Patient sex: M
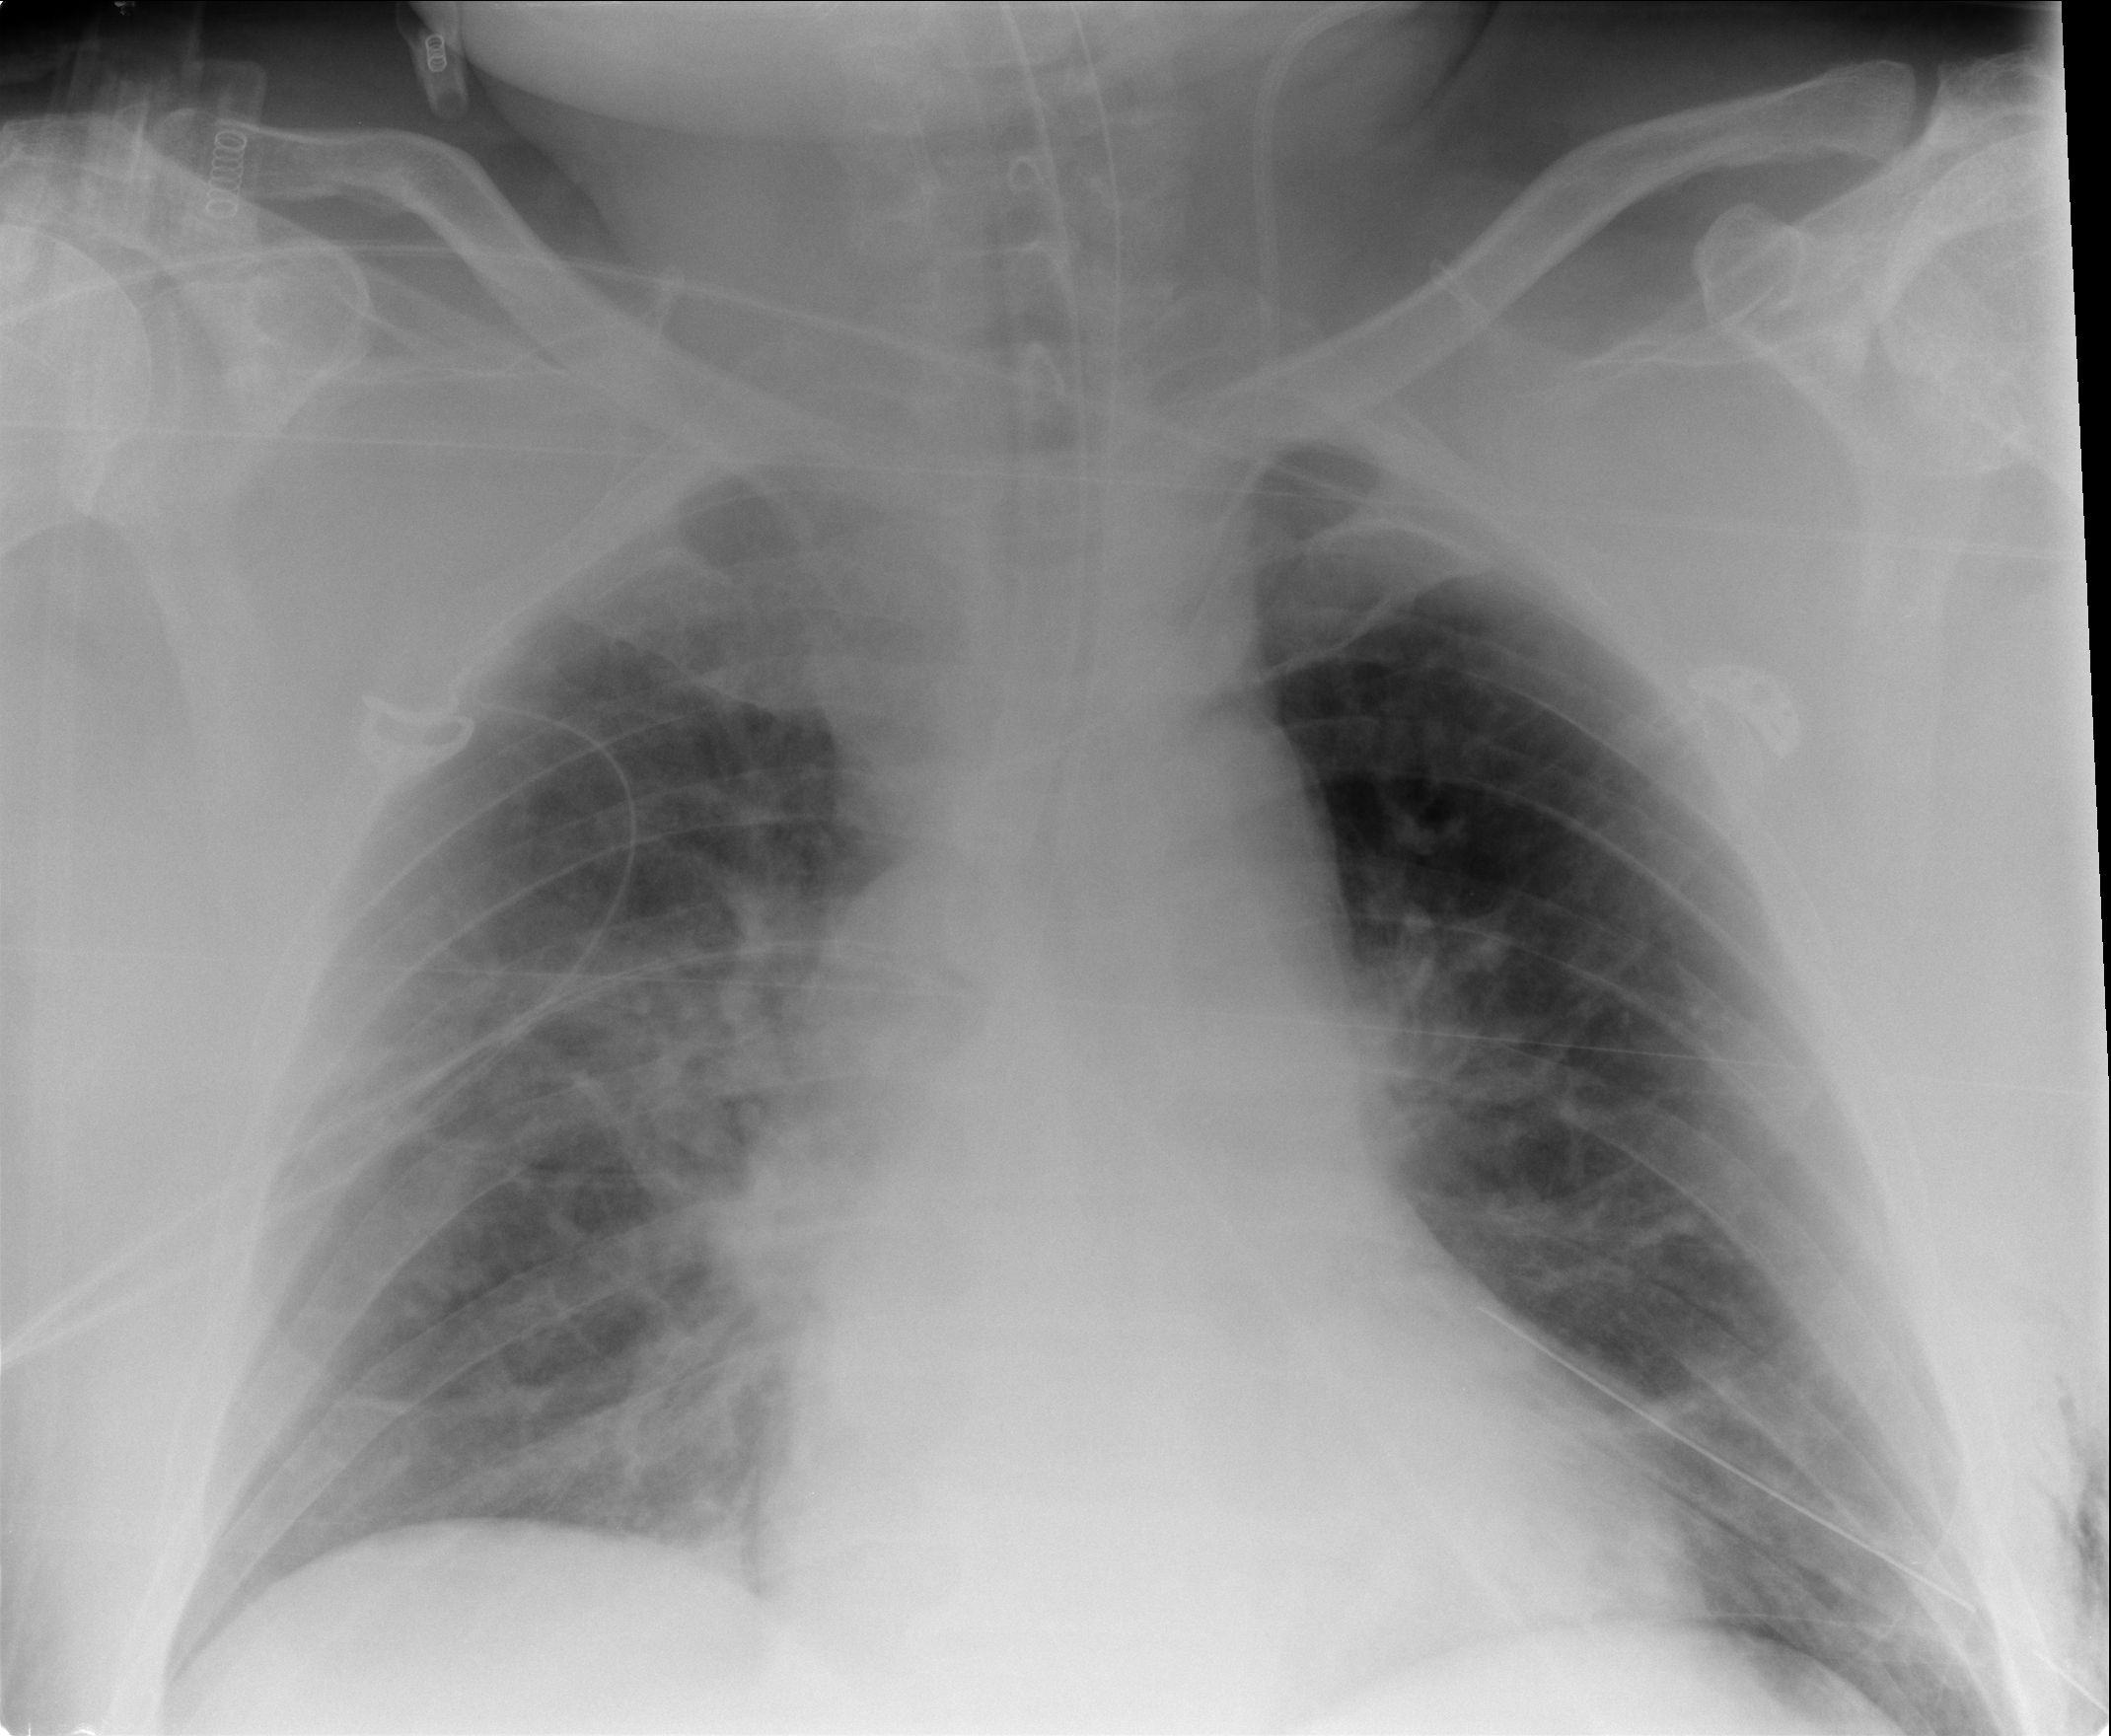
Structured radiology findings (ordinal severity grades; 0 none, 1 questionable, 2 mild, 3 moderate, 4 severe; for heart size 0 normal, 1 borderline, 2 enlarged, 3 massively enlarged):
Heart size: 2
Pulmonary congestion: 2
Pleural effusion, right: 0
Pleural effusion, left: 2
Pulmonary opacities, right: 2
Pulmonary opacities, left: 2
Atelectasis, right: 2
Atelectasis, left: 2